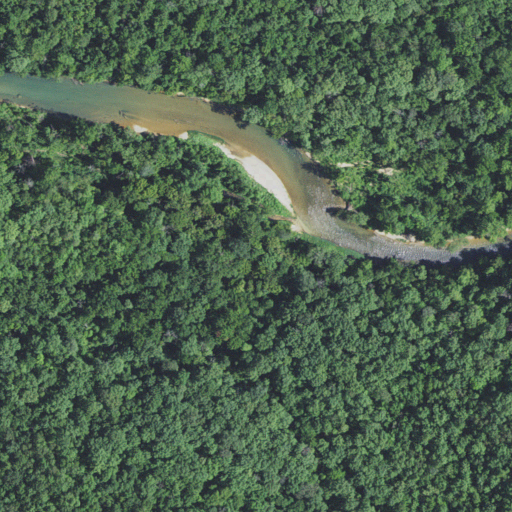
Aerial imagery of valley in Missouri named Fishtrap Hollow containing deciduous forest, open water, mixed forest, and herbaceous wetlands